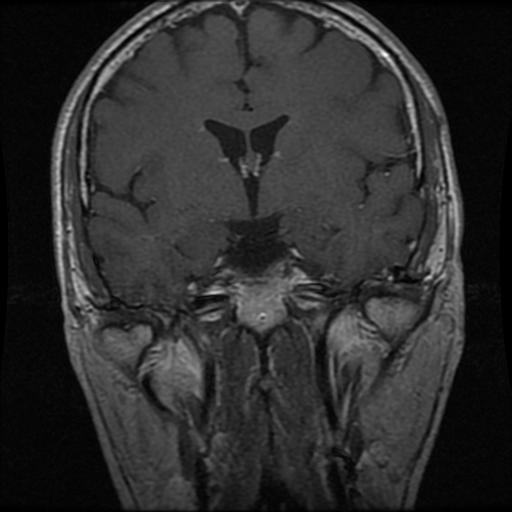
Label: pituitary